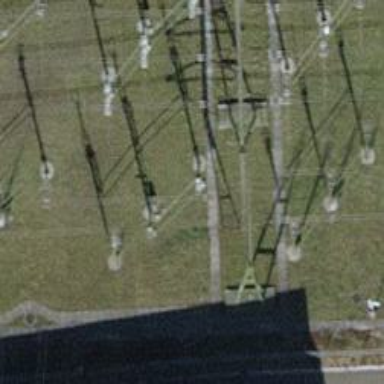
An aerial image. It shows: Insulator used in power equipment.